Question: I have built countless angular-powered, find-as-you-type-style searches over the past year or so, and I love how easy they are to implement. However, one problem I've never found a good solution for is how to properly sort those search results. I would really appreciate anyone who has ideas on how to do this.
:
<URL>
If you look at this super-simple example plunker above, I have a list of sample pets that I want to be able to search through. If I type any text into the field, the list of pets gets narrowed down. This is all great. My problem, is that the search results aren't sorted in relation to how similar they are to the text that was entered.
:
There are a total of 8 pets in the list, sorted by 'name' using the 'orderBy:'name'' filter on the list's 'ng-repeat' directive. If I type just the character 'T' into the input, I get only 5 remaining results. But the pet at the top of the list is "blackie" (because blackie is the first pet in the list that has a 't' in it, because blackie's 'type' is "cat", which contains a 't').

What I would like to see is a way to sort the remaining results by their similarity to the search text. So, in the example above, instead of seeing "blackie" at the top of the list, I would see "tom" (which is at the bottom of the filtered list) because tom's name actually starts with the letter 't', which is what I started searching for and is more likely to be what I am trying to find.
Any ideas on how to implement this sort of search algorithm? I haven't been able to find anything in all of my googling and all of my attempts to write such an algorithm.
Thanks in advance for the ideas!
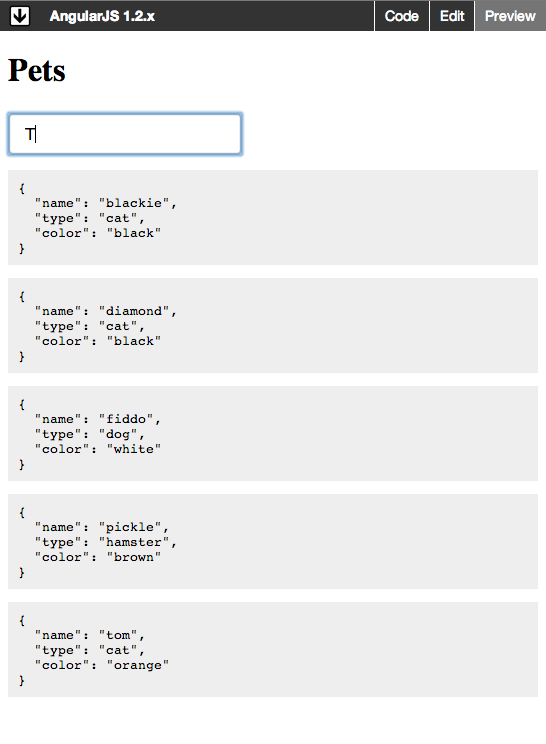
Answer: I'm really surprised that such awesome answers came so quickly! Thanks guys!
Stealing @Aidin's answer, I decided to go with his solution but with a slightly different filter:
'''
app.filter('rankSearch', function() {
return function(array, searchKey, props){
if (!array || !searchKey || !props) return array;
for(var i =0; i<array.length; i++){
var obj = array[i];
obj.rankSearch = 0;
for(var j=0; j<props.length; j++){
var index = obj[props[j]].indexOf(searchKey);
// i should probably spend time tweaking these arbitrary numbers
// to find good values that produce the best results, but
// here's what I have so far...
obj.rankSearch += (index === -1 ? 15 : index) * ((j+1)*8);
}
}
return array;
}
});
'''
which allows me to do this in the markup:
'''
<pre ng-repeat="pet in pets | rankSearch:inputText:['name','type','color'] | orderBy:'rankSearch'">{{pet | json}}</pre>
'''
One potential issue I see with this solution is that, if any object in the array already has a 'rankSearch' property (as unlikely as that is), it would be cleared out by the filter. So I changed it from @Aidin's 'rank' to 'rankSearch' to try to make it a little more unique. Also, this makes higher priority items have smaller numbers, so you don't have to add the 'reverse' flag to the end of the 'orderBy' filter.
But this also allows you to reuse this filter for any array of objects, because you can specify which object properties you want to rank, straight from the markup.
You can view the resulting <URL>.
Anyway, thanks to everyone for their ideas and suggestions!